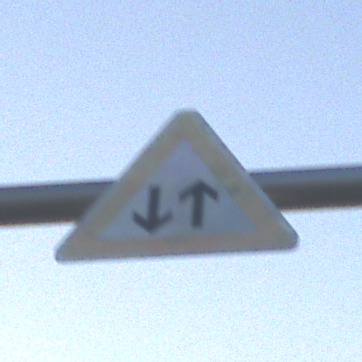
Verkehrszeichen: Gegenverkehr
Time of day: Dawn
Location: Outdoor (Nature)
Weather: Clear
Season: NotSpecified
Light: Natural